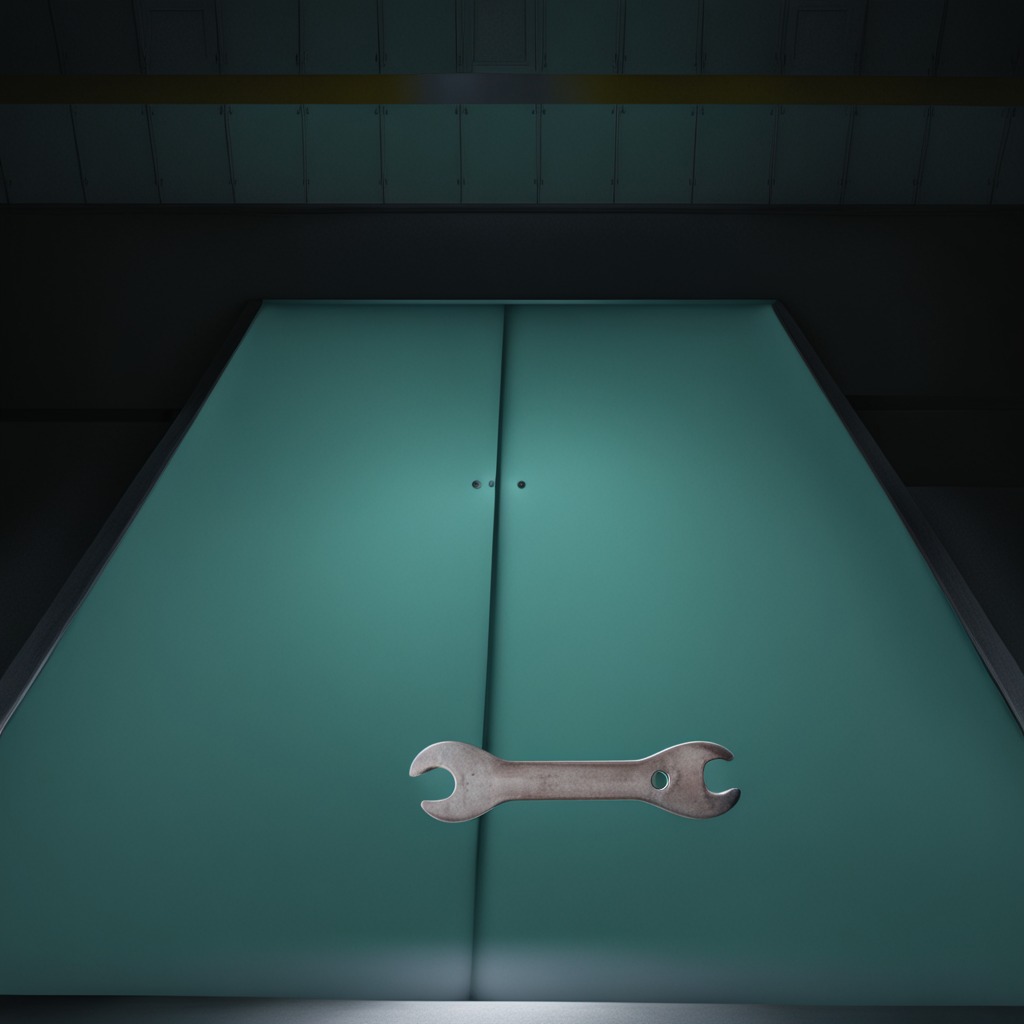
A wrench lies on a clean empty table in a railway signal maintenance room lit by harsh overhead fluorescents photorealistic surface textures crisp shadows high dynamic range